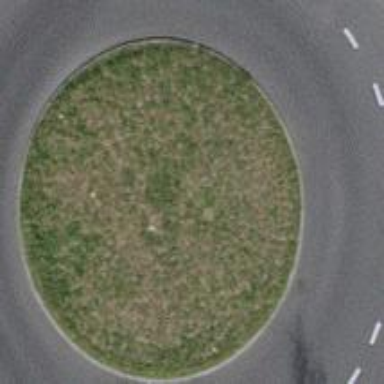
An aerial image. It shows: Secondary road made of asphalt leading to roundabout.